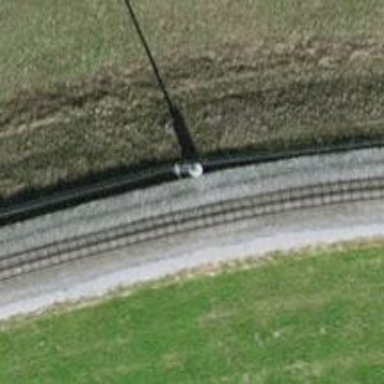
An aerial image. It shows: Narrow-gauge railway track with electrified contact line. The railway has one track.